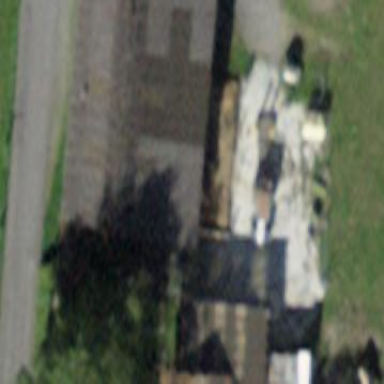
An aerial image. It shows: Farm building.